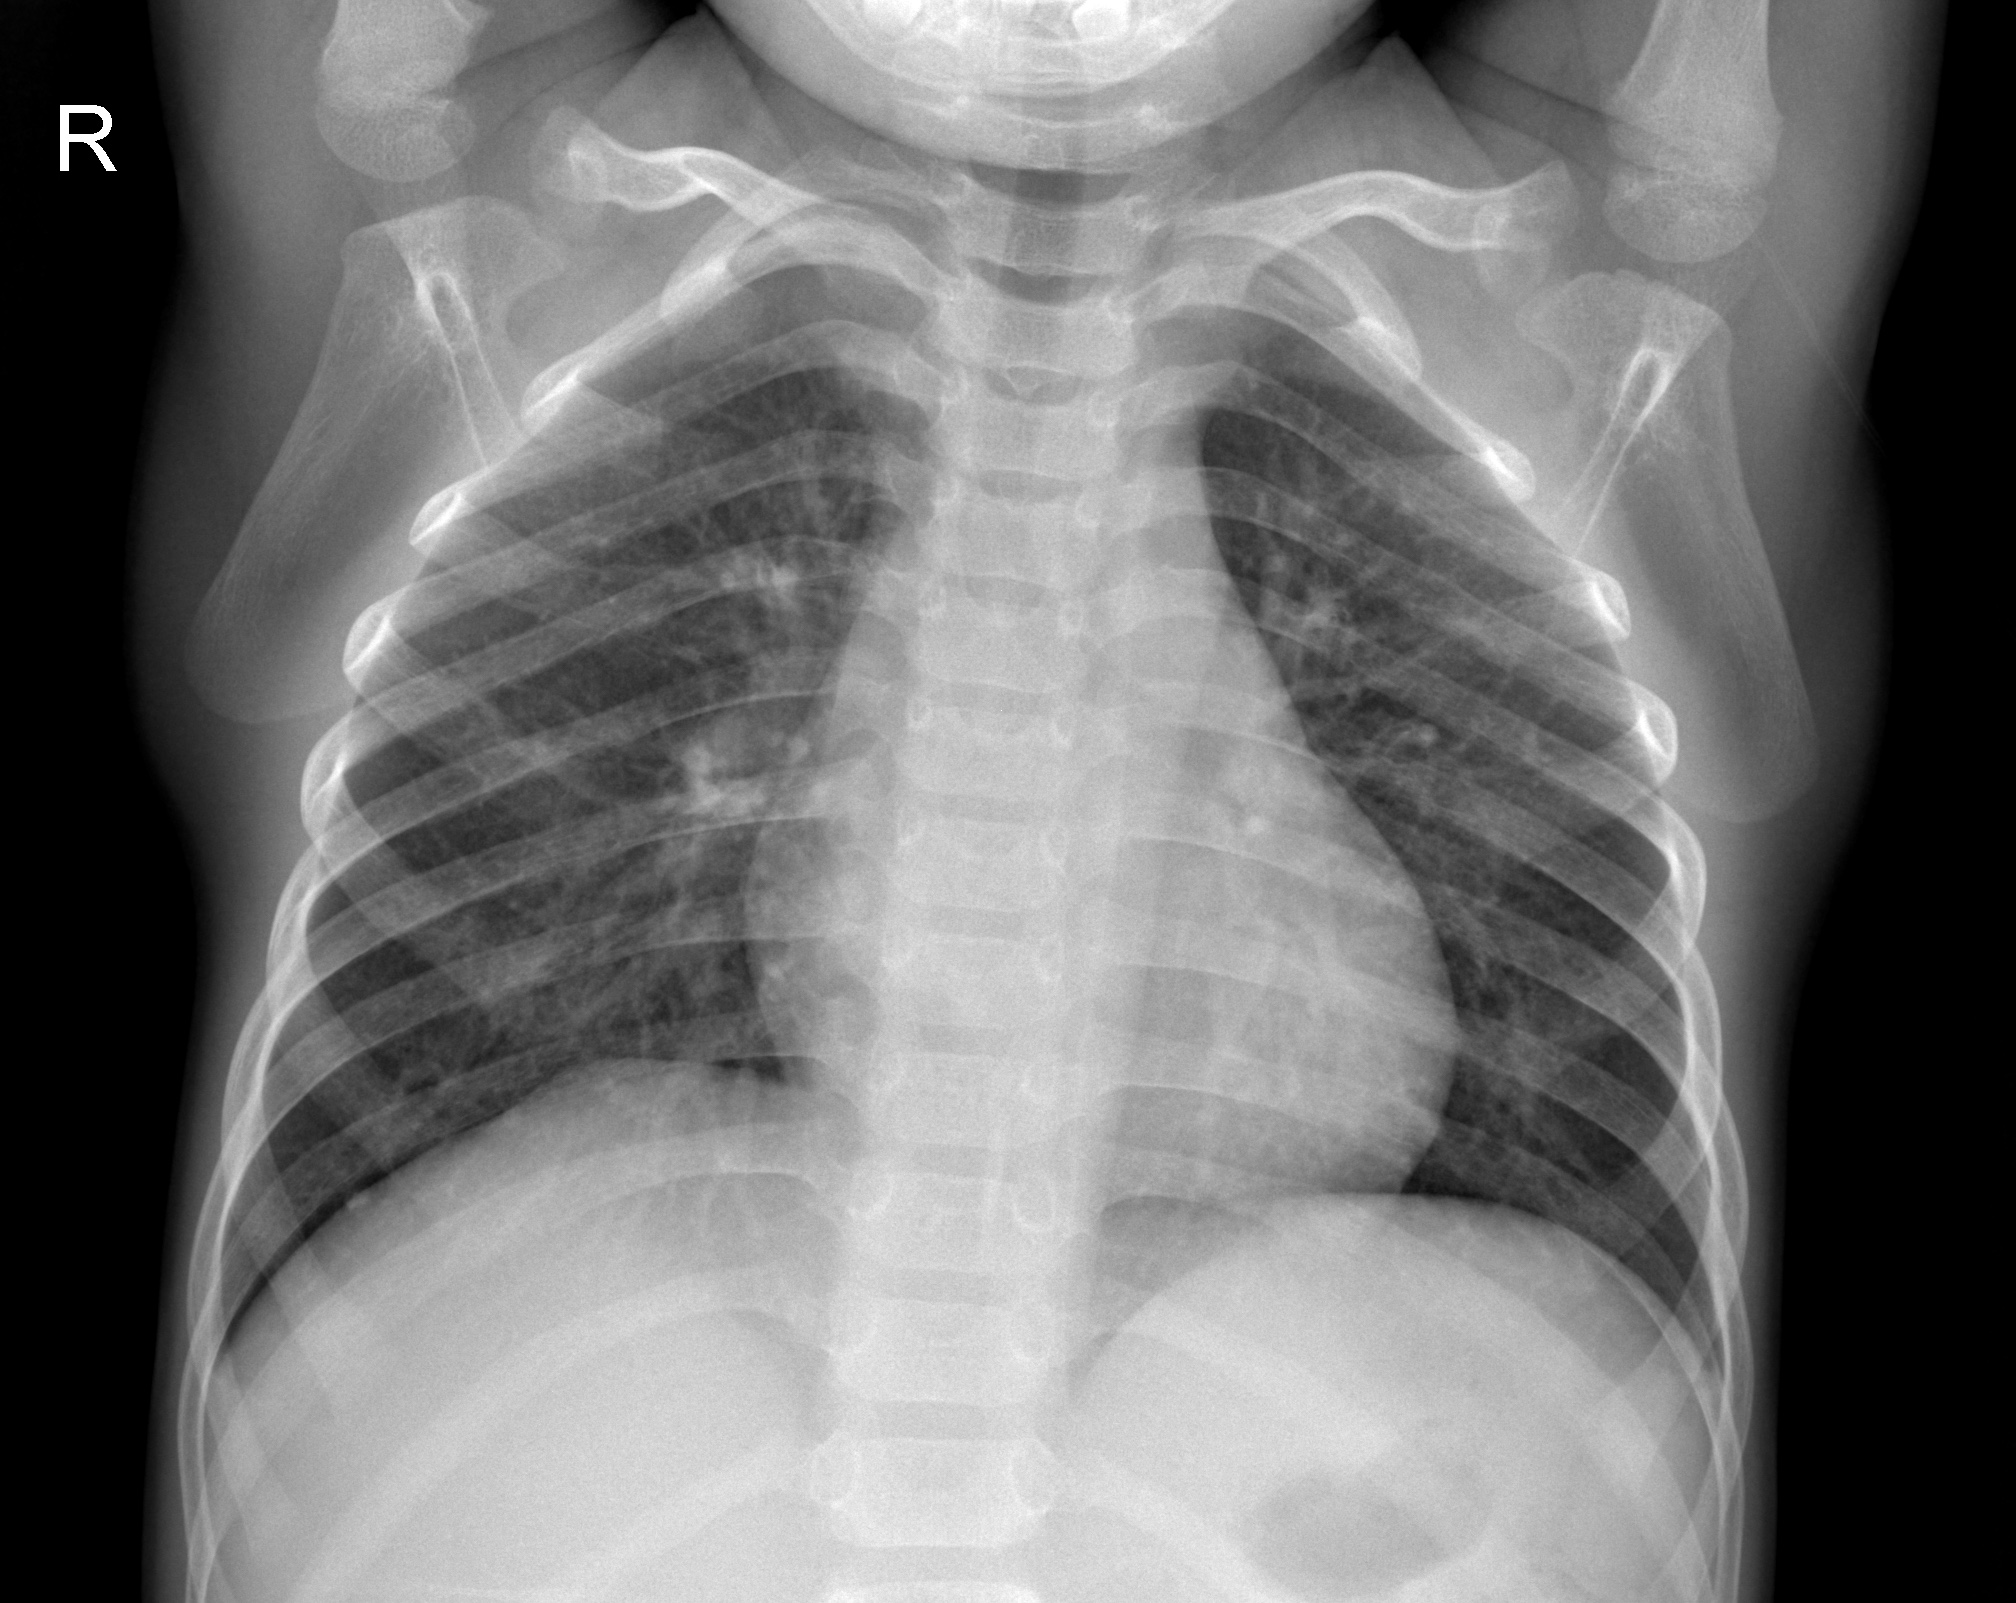
Diagnosis: NORMAL